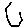
Label: hexagon